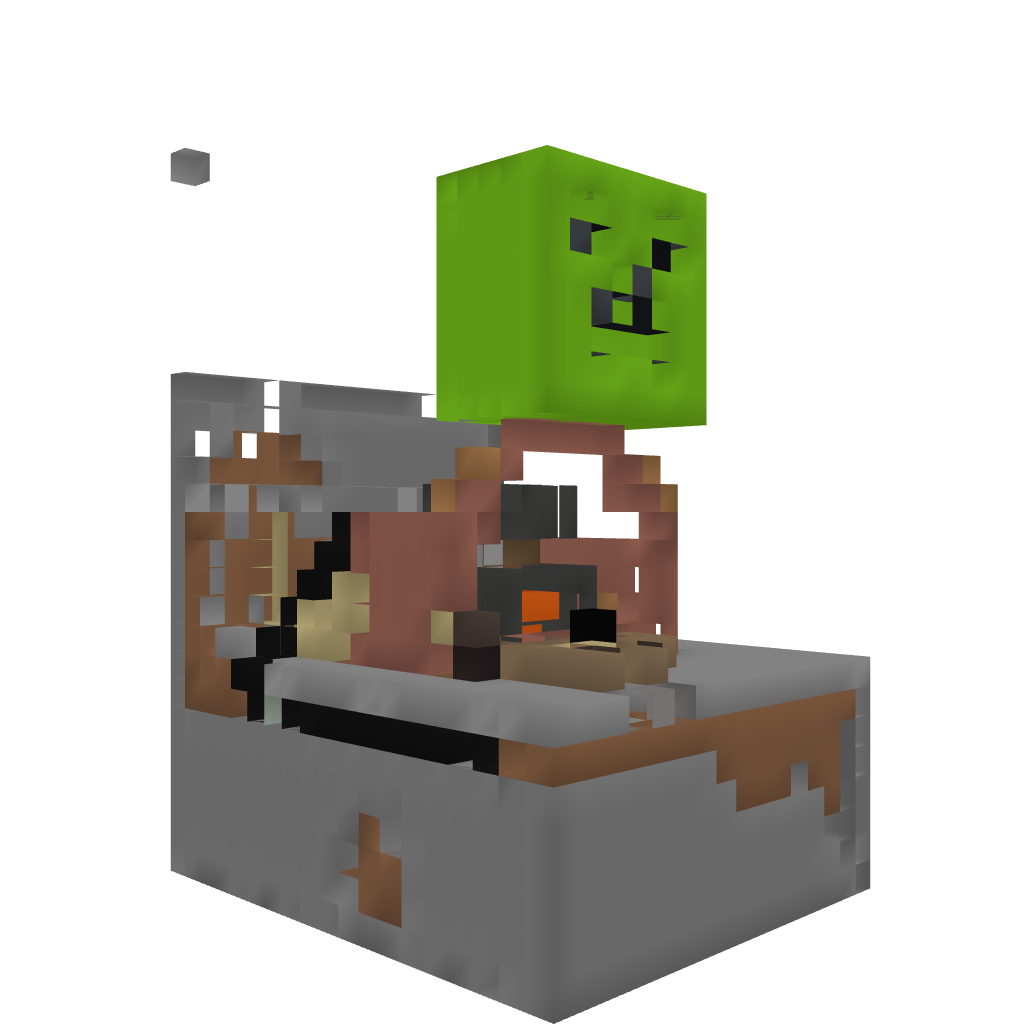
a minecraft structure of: Dunk A creeper Carnival Game